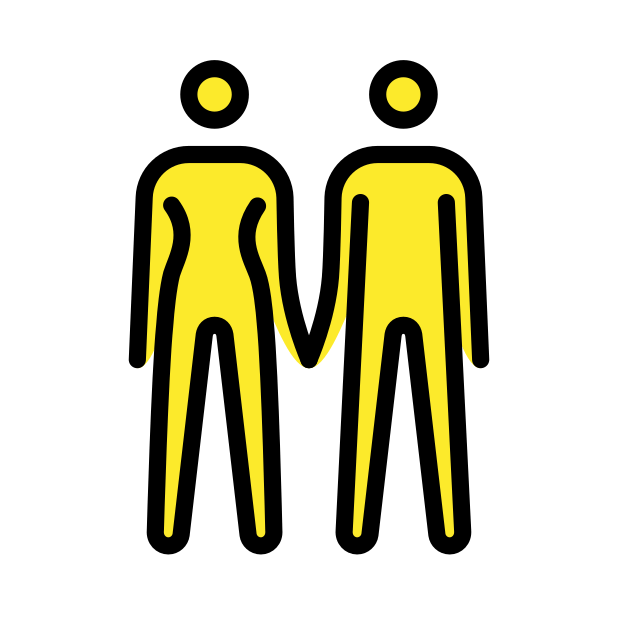
woman and man holding hands